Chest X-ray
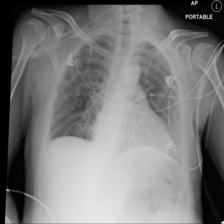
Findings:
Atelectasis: negative
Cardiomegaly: negative
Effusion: negative
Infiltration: negative
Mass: negative
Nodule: negative
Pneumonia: negative
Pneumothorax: negative
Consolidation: negative
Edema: negative
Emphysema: negative
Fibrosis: negative
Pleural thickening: negative
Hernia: negative